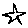
Label: star